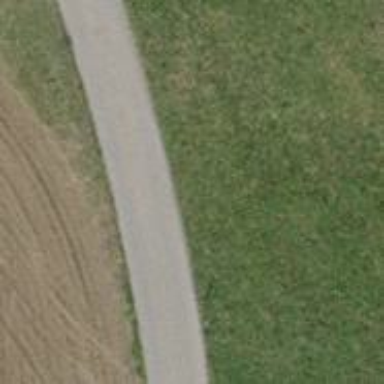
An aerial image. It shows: Agricultural track with grade 1 track surface. Suitable for agricultural vehicles.